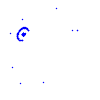
Particle: proton